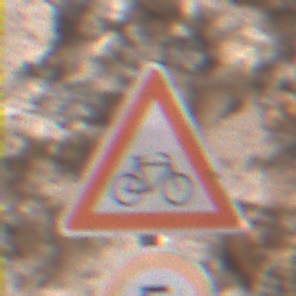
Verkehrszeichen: RadverkehrLinks
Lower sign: Geschwindigkeit5
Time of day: Midday
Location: Outdoor (Urban)
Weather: PartlyCloudy
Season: NotSpecified
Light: Natural